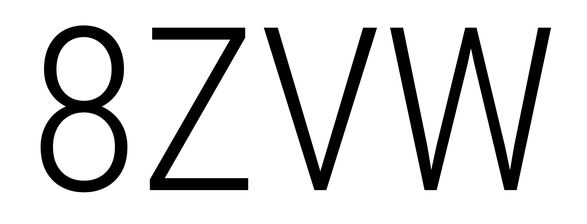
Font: Roboto_Condensed_Light